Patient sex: F
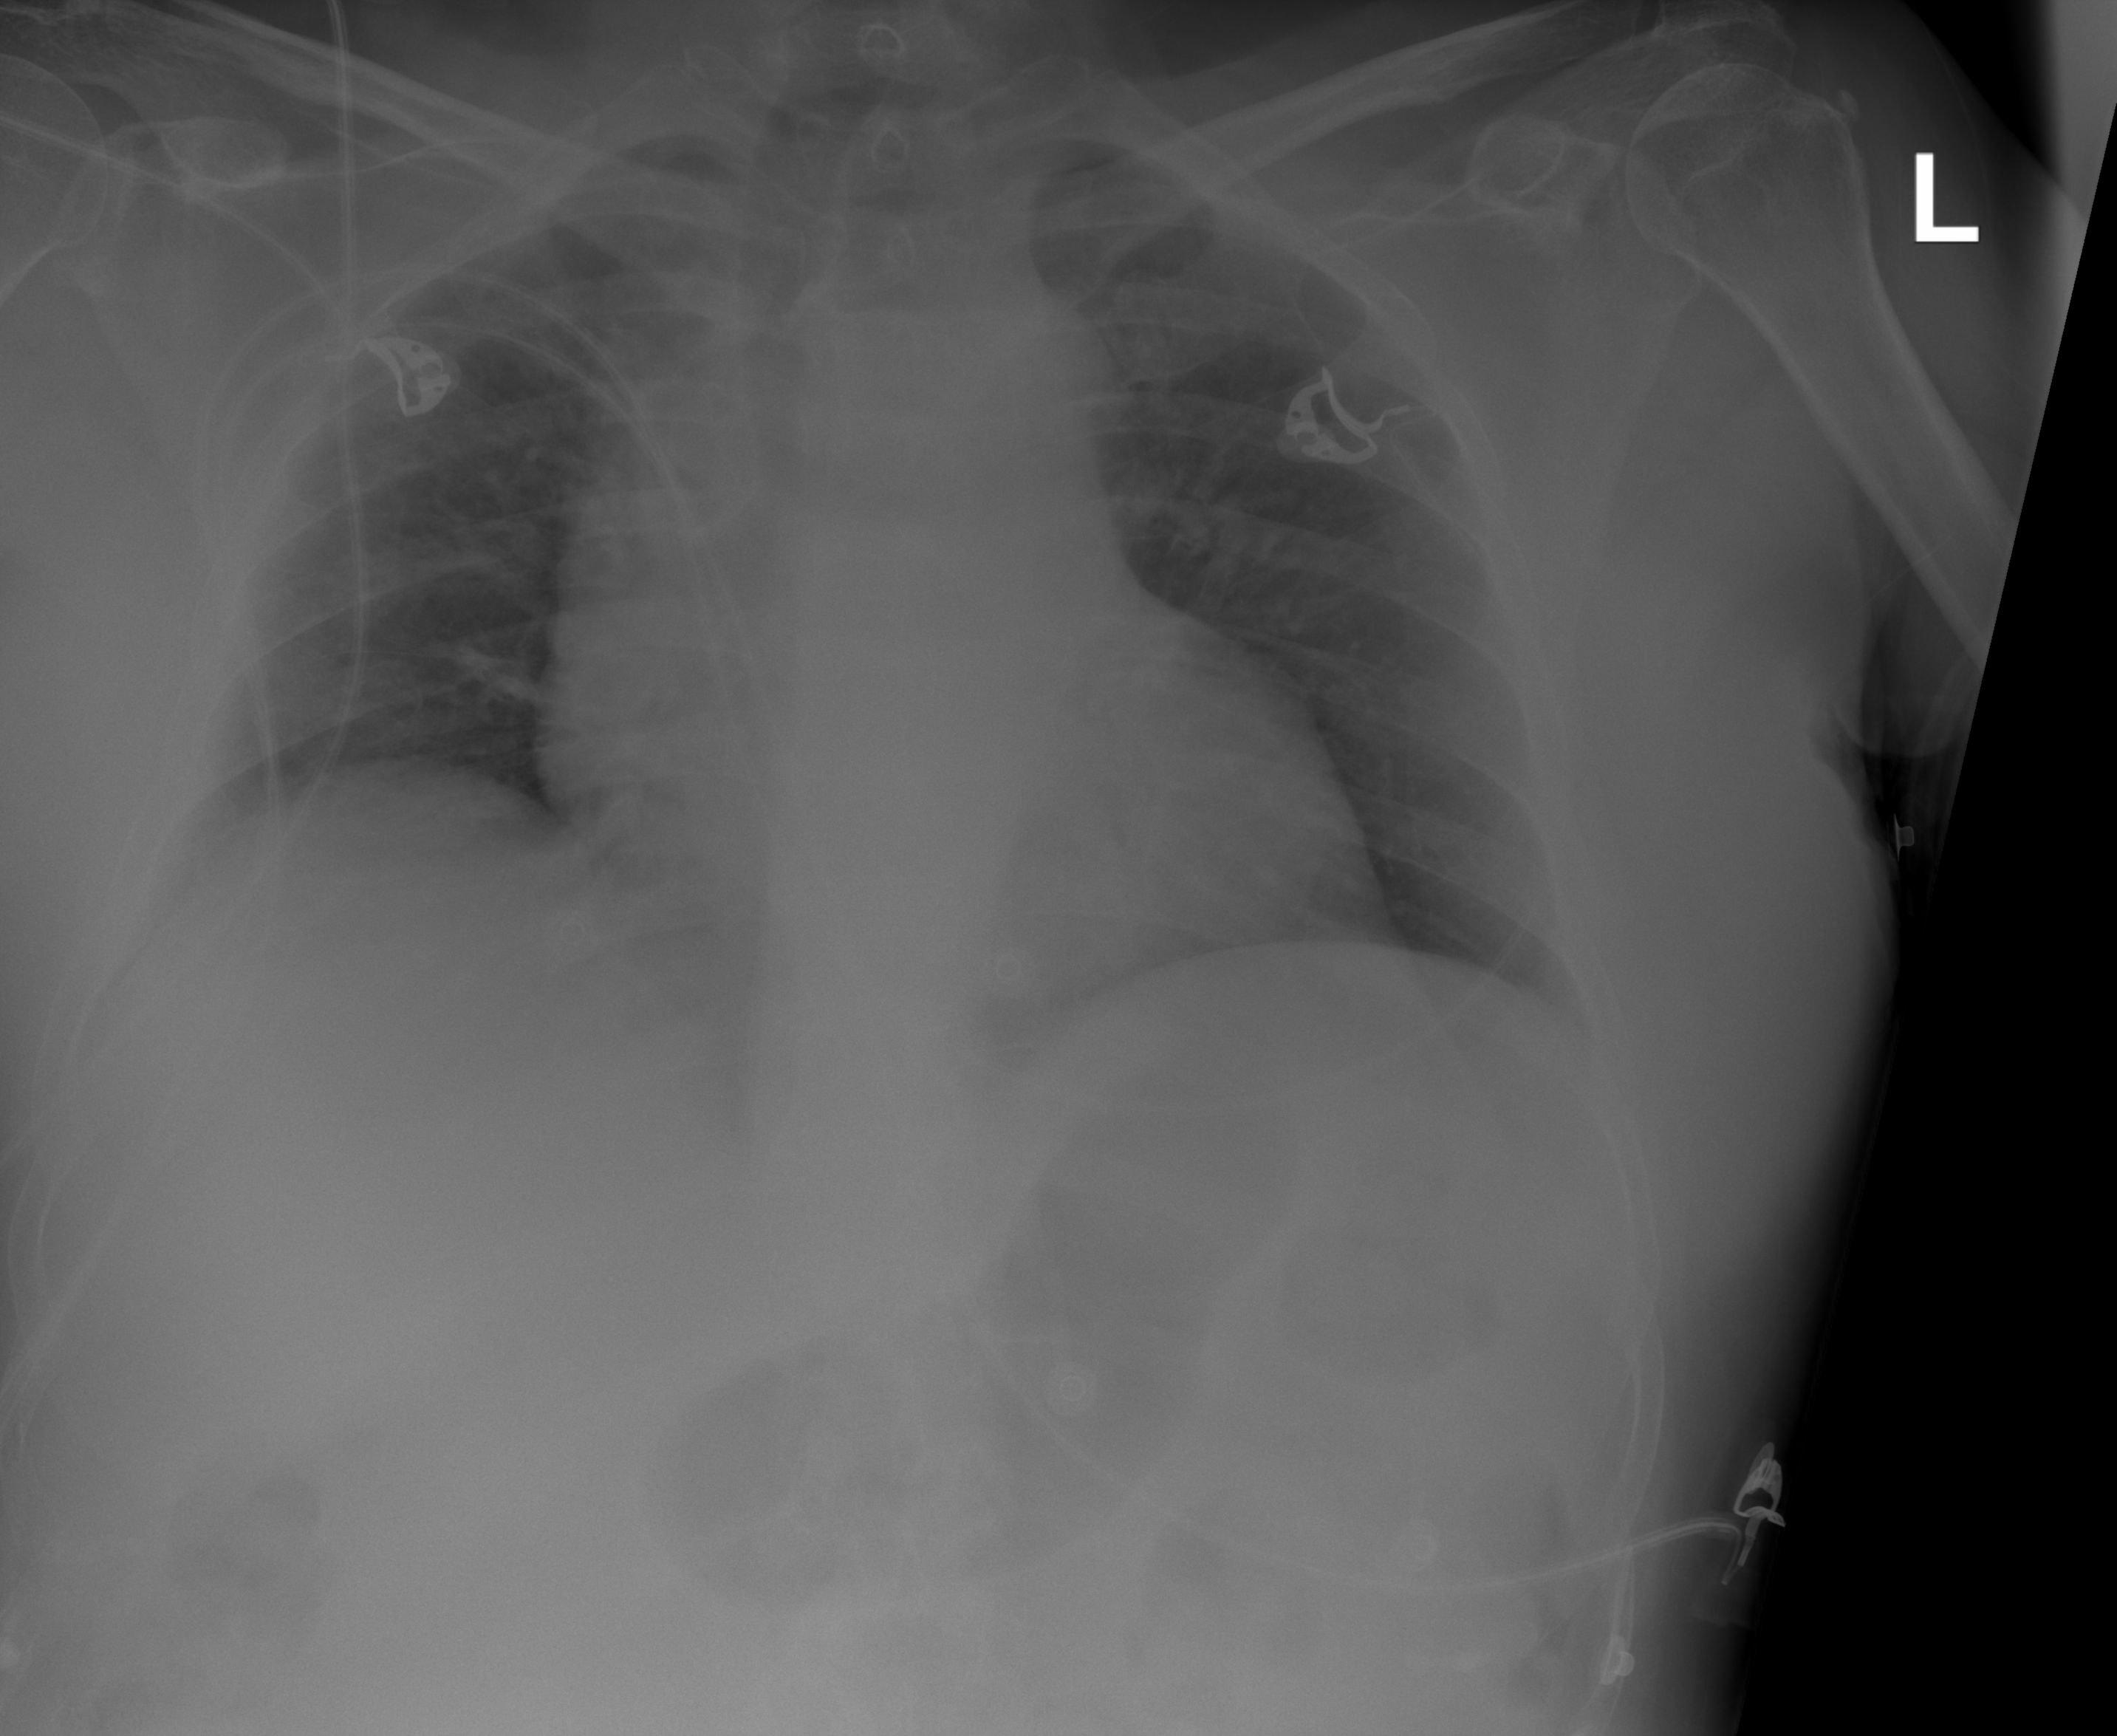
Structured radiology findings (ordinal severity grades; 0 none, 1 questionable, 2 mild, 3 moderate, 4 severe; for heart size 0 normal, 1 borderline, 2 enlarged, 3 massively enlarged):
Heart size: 2
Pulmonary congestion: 2
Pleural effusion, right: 0
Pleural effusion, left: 0
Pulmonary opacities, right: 0
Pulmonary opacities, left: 0
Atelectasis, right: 0
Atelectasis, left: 0